Question: I need an algorithm to calculate, numerically, the degree of similarity between two drawn lines. The lines are drawn using a mouse, and are stored as a set of cartesian coordinates before being filtered and smoothed using separate algorithms.
For example, within the following diagram:

Lines A and B are clearly similar, but B and C are not. The algorithm should reflect this. Additionally, the 'direction' of the line, as indicated by the start and end points, matters. Does such an algorithm already exist?
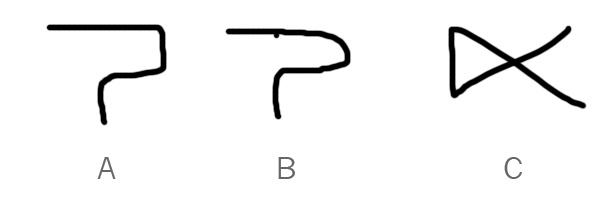
Answer: A naive approach can be taking the sum of the distances between the corresponding points on the two lines.So lets assume both of the lines are of almost same length and the number of points on the lines are approximately same and equidistant.1.Translate the line 2 so that its start point is same as line 1's starting point.2. calculate the sum of distances between corresponding points between line 1 and line2.3. If average distance (i.e. SUM/NUMBER_OF_POINTS) is lesser than the THRESHOLD then lines are similar otherwise they are different. This can be extended to support lines with different sizes. In that case, just enlarge the smaller line to match up to the longer line, then rest can be similar to the above approach.Apart from calculating the distance you can calculate the difference of the slopes of the lines and if different in slopes at any point (or few points, you need to some experiment for this) is way to high (above than some THRESHOLD) then they are not similar.